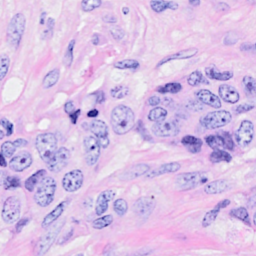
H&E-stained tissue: Breast